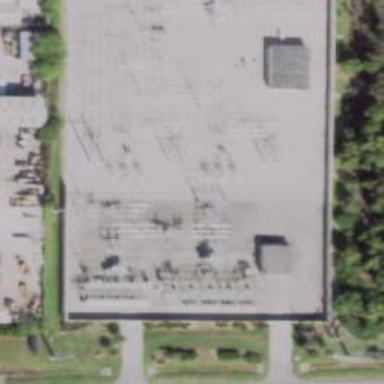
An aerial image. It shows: Switch used for power control.